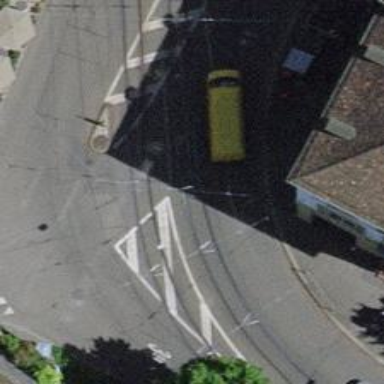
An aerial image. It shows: Tram level crossing on railway.